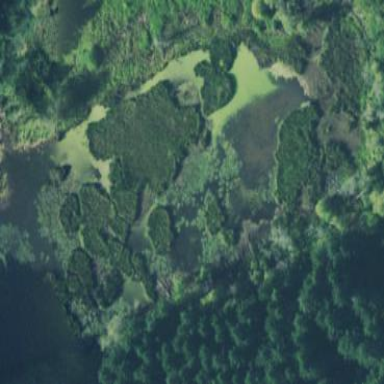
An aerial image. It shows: Marsh wetland.